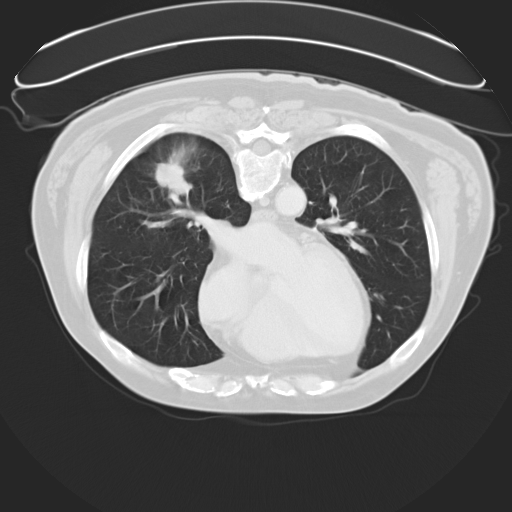
Survival: Long